Aerial crown-view tile of a tropical tree (Barro Colorado Island, Panama), acquired 20250317:
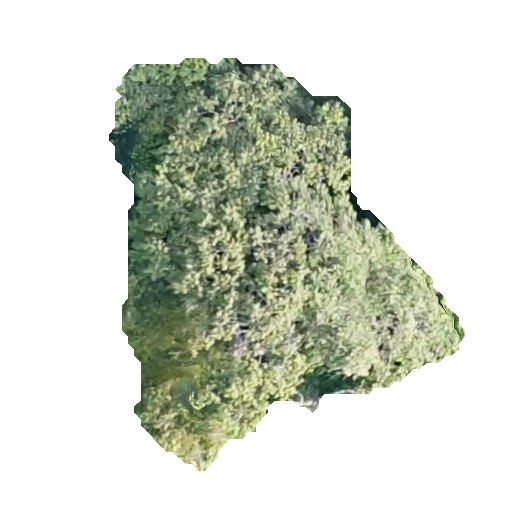
Species: Trattinnickia aspera
GBIF accepted scientific name: Trattinnickia aspera
Crown area: 136.464 m²